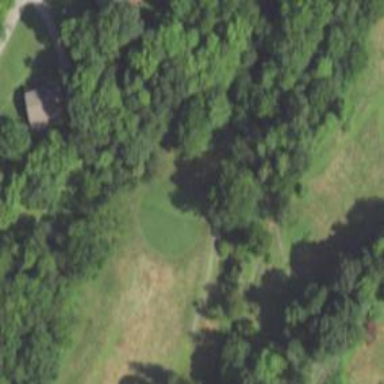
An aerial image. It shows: Path designed for golf carts.